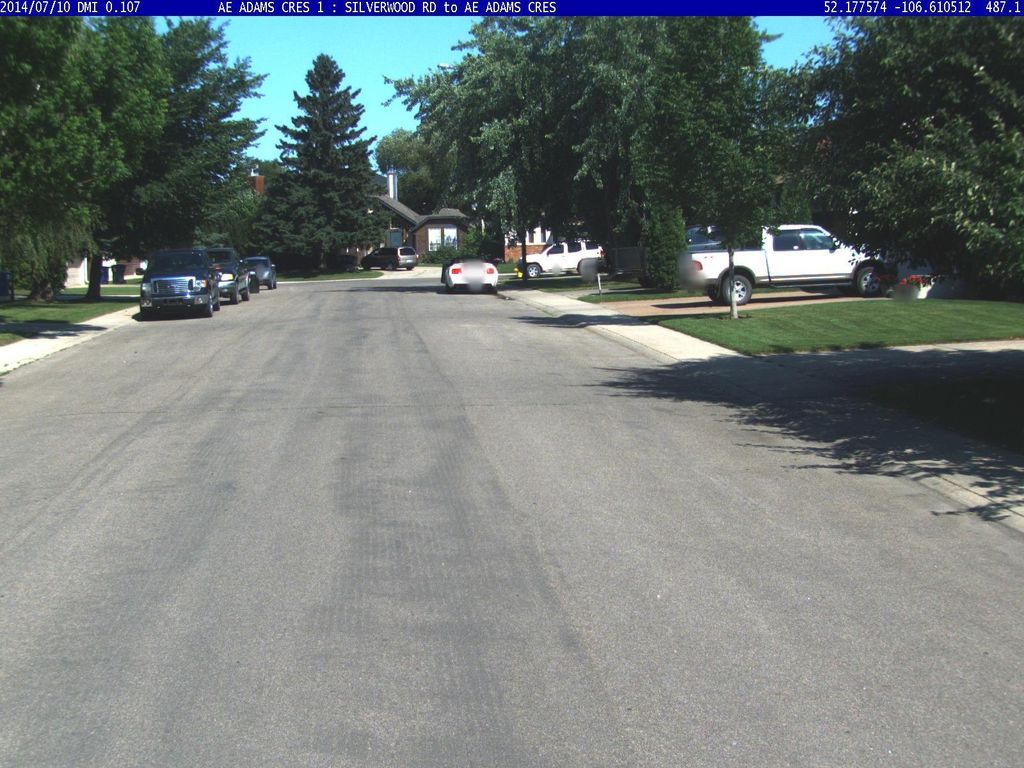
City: saskatoon